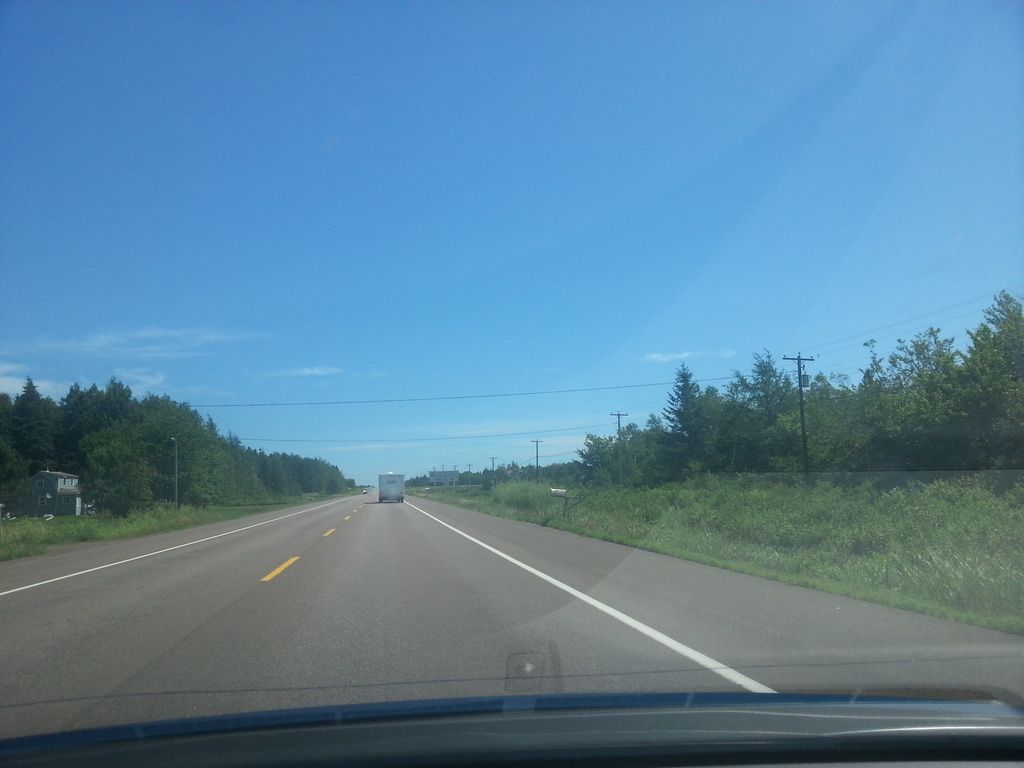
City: charlottetown